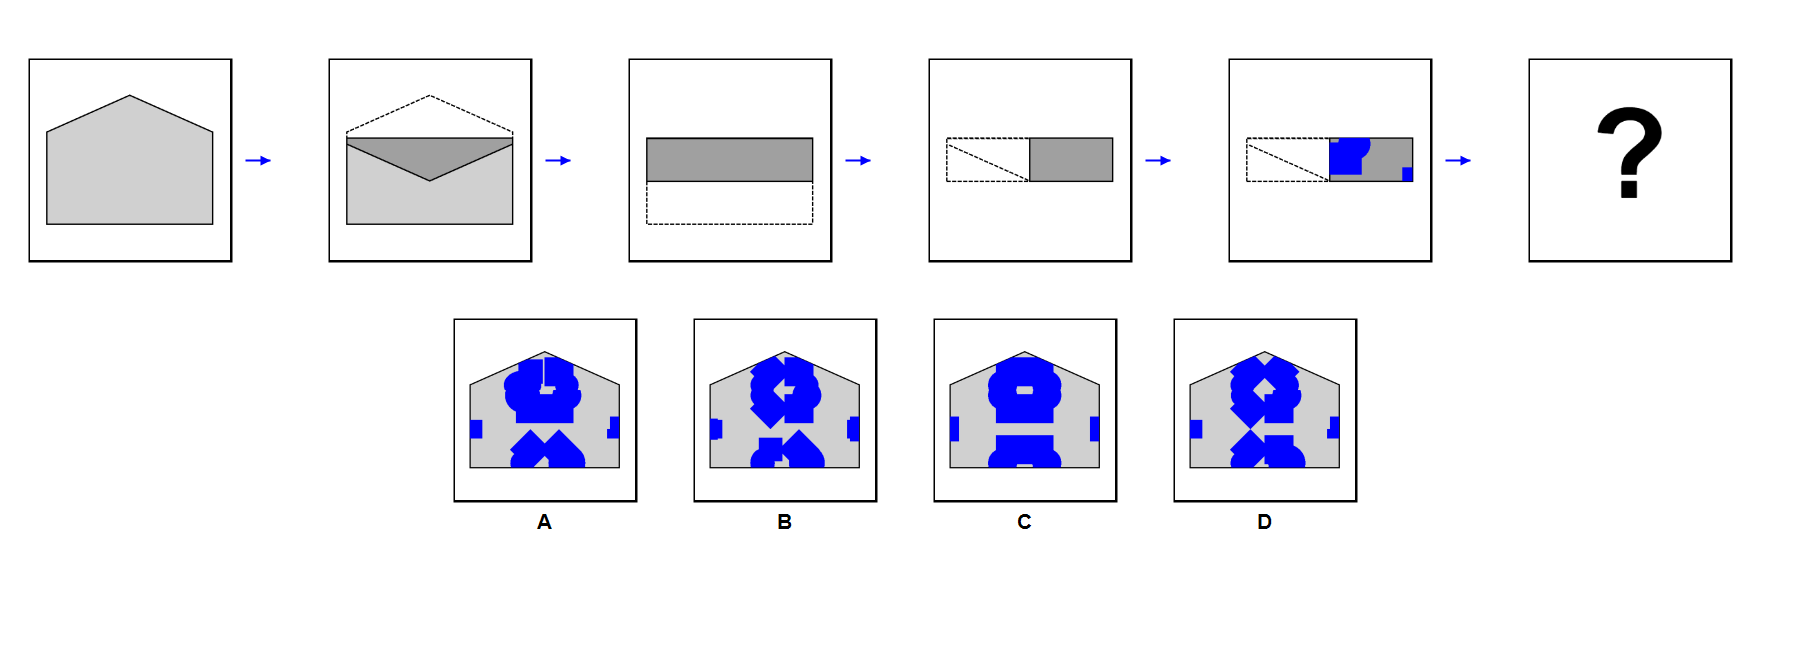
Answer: C